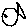
Label: fish